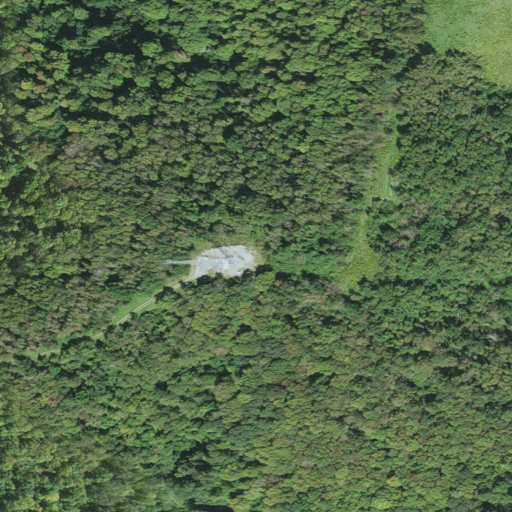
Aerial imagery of mountain in West Virginia named Bald Knob containing deciduous forest and pasture